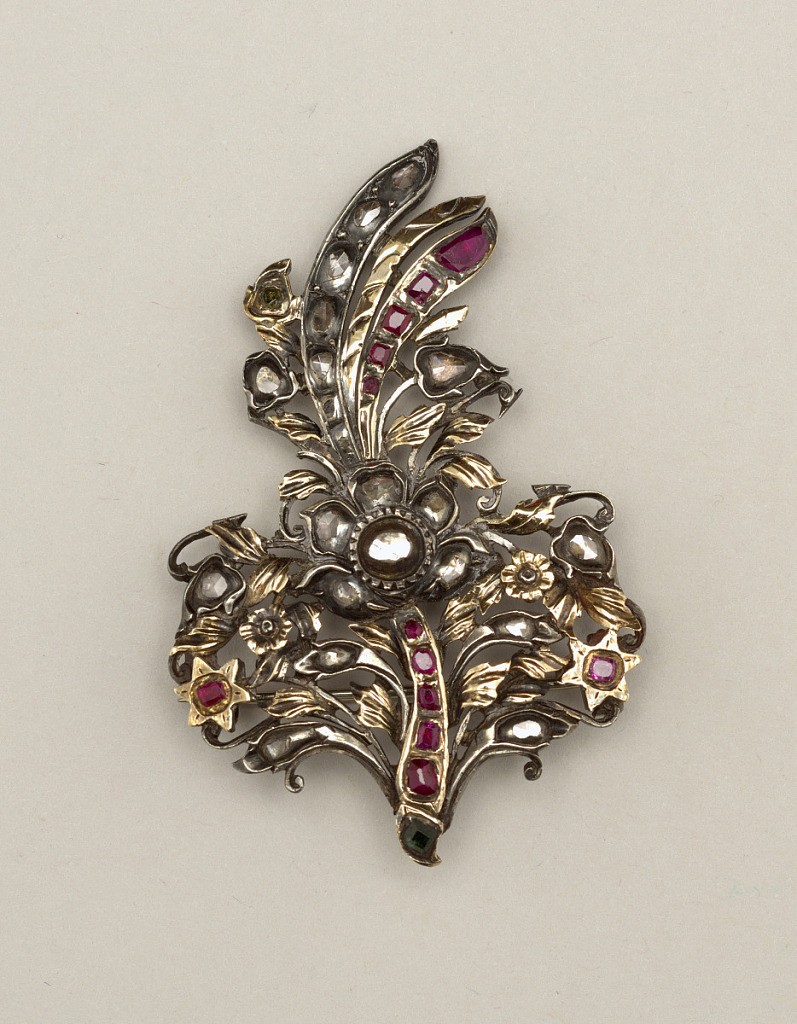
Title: Pin
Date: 18th century
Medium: Gold, silver, glass, gemstones
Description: Gold and silver ser with paste rubies and diamonds in design of flowers and leaves.